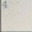
Piece: xx